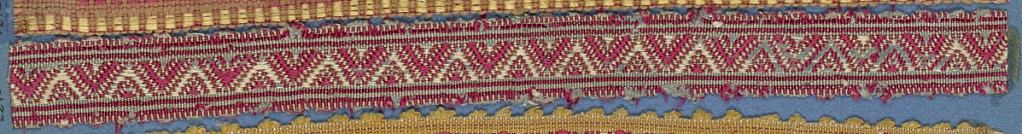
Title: Trimming
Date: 19th century
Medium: silk Technique: woven
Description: Trimming fragment in a design of red and yellow chevrons between red borders and on a pale blue ground.